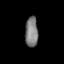
Tissue: prostate
Cell type: T cells
Senescence score: 0.7878
Nuclear area (px): 380
Mean DAPI intensity: 124.874